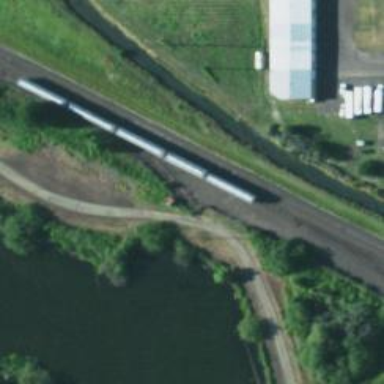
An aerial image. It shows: Siding service facility.